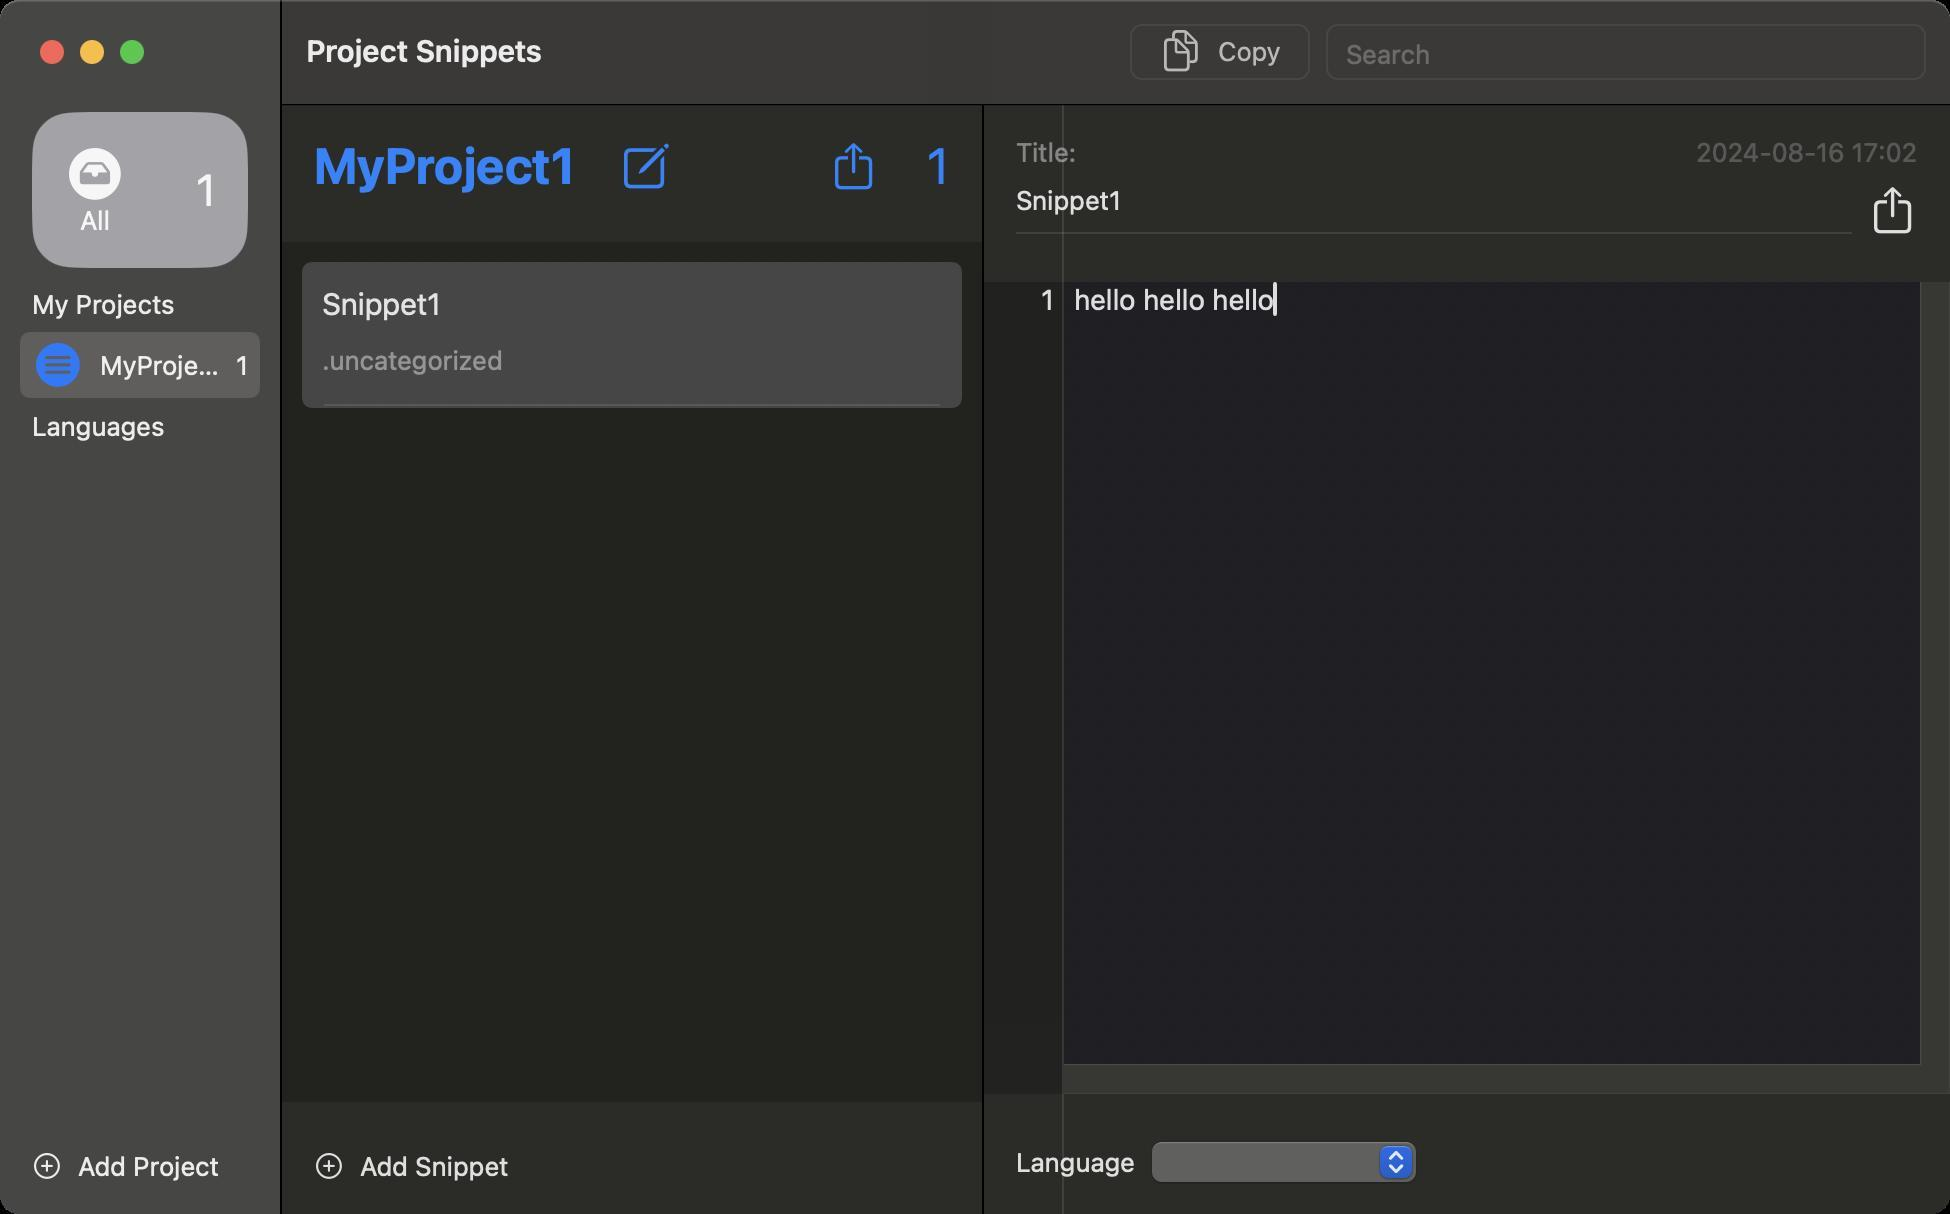
Accessibility tree:
{"name": "Project_Snippets", "role": "AXWindow", "description": null, "role_description": "standard window", "value": null, "position": "339.00;153.00", "size": "975;607", "children": [{"name": null, "role": "AXGroup", "description": null, "role_description": "group", "value": null, "position": "0.00;0.00", "size": "975;607", "children": [{"name": null, "role": "AXSplitGroup", "description": null, "role_description": "split group", "value": null, "position": "0.00;0.00", "size": "975;607", "children": [{"name": null, "role": "AXGroup", "description": null, "role_description": "group", "value": null, "position": "0.00;0.00", "size": "140;607", "children": [{"name": null, "role": "AXScrollArea", "description": null, "role_description": "scroll area", "value": null, "position": "0.00;52.00", "size": "140;499", "children": [{"name": null, "role": "AXOutline", "description": "Sidebar", "role_description": "outline", "value": null, "position": "0.00;52.00", "size": "140;499", "children": [{"name": null, "role": "AXRow", "description": null, "role_description": "outline row", "value": null, "position": "0.00;52.00", "size": "140;86", "children": [{"name": null, "role": "AXCell", "description": null, "role_description": "cell", "value": null, "position": "10.00;52.00", "size": "120;86", "children": [{"name": null, "role": "AXButton", "description": "All, 1", "role_description": "button", "value": null, "position": "16.00;56.00", "size": "108;78", "children": []}]}]}, {"name": null, "role": "AXRow", "description": null, "role_description": "outline row", "value": null, "position": "0.00;138.00", "size": "140;28", "children": [{"name": null, "role": "AXCell", "description": null, "role_description": "cell", "value": null, "position": "10.00;138.00", "size": "120;28", "children": [{"name": null, "role": "AXStaticText", "description": null, "role_description": "text", "value": "My Projects", "position": "16.00;144.00", "size": "72;16", "children": []}]}]}, {"name": null, "role": "AXRow", "description": null, "role_description": "outline row", "value": null, "position": "0.00;166.00", "size": "140;33", "children": [{"name": null, "role": "AXCell", "description": null, "role_description": "cell", "value": null, "position": "10.00;166.00", "size": "120;33", "children": [{"name": null, "role": "AXButton", "description": "MyProject1, 1", "role_description": "button", "value": null, "position": "16.00;170.00", "size": "108;25", "children": []}]}]}, {"name": null, "role": "AXRow", "description": null, "role_description": "outline row", "value": null, "position": "0.00;199.00", "size": "140;28", "children": [{"name": null, "role": "AXCell", "description": null, "role_description": "cell", "value": null, "position": "10.00;199.00", "size": "120;28", "children": [{"name": null, "role": "AXStaticText", "description": null, "role_description": "text", "value": "Languages", "position": "16.00;205.00", "size": "66;16", "children": []}]}]}, {"name": null, "role": "AXColumn", "description": null, "role_description": "column", "value": null, "position": "10.00;52.00", "size": "120;499", "children": []}]}]}, {"name": null, "role": "AXButton", "description": "Add Project", "role_description": "button", "value": null, "position": "17.00;575.00", "size": "93;16", "children": []}]}, {"name": null, "role": "AXSplitter", "description": null, "role_description": "splitter", "value": 140.0, "position": "140.00;52.00", "size": "1;555", "children": []}, {"name": null, "role": "AXGroup", "description": null, "role_description": "group", "value": null, "position": "141.00;0.00", "size": "350;607", "children": [{"name": null, "role": "AXStaticText", "description": null, "role_description": "text", "value": "MyProject1", "position": "157.00;68.00", "size": "131;29", "children": []}, {"name": null, "role": "AXImage", "description": "Compose", "role_description": "image", "value": null, "position": "312.00;70.00", "size": "25;25", "children": []}, {"name": null, "role": "AXButton", "description": "Share", "role_description": "button", "value": null, "position": "417.50;70.00", "size": "19;25", "children": []}, {"name": null, "role": "AXStaticText", "description": null, "role_description": "text", "value": "1", "position": "463.50;68.00", "size": "12;29", "children": []}, {"name": null, "role": "AXScrollArea", "description": null, "role_description": "scroll area", "value": null, "position": "141.00;121.00", "size": "350;430", "children": [{"name": null, "role": "AXTable", "description": null, "role_description": "list", "value": null, "position": "141.00;121.00", "size": "350;430", "children": [{"name": null, "role": "AXRow", "description": null, "role_description": "table row", "value": null, "position": "141.00;131.00", "size": "350;73", "children": [{"name": null, "role": "AXCell", "description": null, "role_description": "cell", "value": null, "position": "157.00;131.00", "size": "318;73", "children": [{"name": null, "role": "AXButton", "description": "Snippet1, .uncategorized", "role_description": "button", "value": null, "position": "161.00;142.00", "size": "310;61", "children": []}]}]}, {"name": null, "role": "AXColumn", "description": null, "role_description": "column", "value": null, "position": "151.00;121.00", "size": "330;430", "children": []}]}]}, {"name": null, "role": "AXButton", "description": "Add Snippet", "role_description": "button", "value": null, "position": "158.00;575.00", "size": "96;16", "children": []}]}, {"name": null, "role": "AXSplitter", "description": null, "role_description": "splitter", "value": 350.0, "position": "491.00;52.00", "size": "1;555", "children": []}, {"name": null, "role": "AXGroup", "description": null, "role_description": "group", "value": null, "position": "492.00;0.00", "size": "483;607", "children": [{"name": null, "role": "AXStaticText", "description": null, "role_description": "text", "value": "Title:", "position": "508.00;68.00", "size": "30;16", "children": []}, {"name": null, "role": "AXStaticText", "description": null, "role_description": "text", "value": "2024-08-16 17:02", "position": "848.00;68.00", "size": "111;16", "children": []}, {"name": null, "role": "AXTextField", "description": null, "role_description": "text field", "value": "Snippet1", "position": "508.00;92.00", "size": "418;16", "children": []}, {"name": null, "role": "AXButton", "description": "Share", "role_description": "button", "value": null, "position": "937.00;92.00", "size": "19;25", "children": []}, {"name": null, "role": "AXScrollArea", "description": null, "role_description": "scroll area", "value": null, "position": "492.00;141.00", "size": "483;406", "children": [{"name": null, "role": "AXTextArea", "description": null, "role_description": "text entry area", "value": "hello hello hello", "position": "532.00;141.00", "size": "428;391", "children": []}, {"name": null, "role": "AXScrollBar", "description": null, "role_description": "scroll bar", "value": 0.0, "position": "532.00;532.00", "size": "428;15", "children": []}, {"name": null, "role": "AXScrollBar", "description": null, "role_description": "scroll bar", "value": 0.0, "position": "960.00;141.00", "size": "15;391", "children": []}, {"name": null, "role": "AXRuler", "description": null, "role_description": "ruler", "value": null, "position": "492.00;141.00", "size": "40;406", "children": []}]}, {"name": null, "role": "AXStaticText", "description": null, "role_description": "text", "value": "Language", "position": "508.00;573.00", "size": "60;16", "children": []}, {"name": null, "role": "AXPopUpButton", "description": null, "role_description": "pop up button", "value": "Xml", "position": "576.00;571.00", "size": "132;20", "children": []}]}]}]}, {"name": null, "role": "AXToolbar", "description": null, "role_description": "toolbar", "value": null, "position": "0.00;0.00", "size": "975;52", "children": [{"name": null, "role": "AXButton", "description": "Copy", "role_description": "button", "value": null, "position": "561.00;0.00", "size": "98;52", "children": [{"name": null, "role": "AXButton", "description": "Copy", "role_description": "button", "value": null, "position": "570.00;14.00", "size": "80;24", "children": []}]}, {"name": null, "role": "AXGroup", "description": null, "role_description": "group", "value": null, "position": "659.00;0.00", "size": "308;52", "children": [{"name": null, "role": "AXTextField", "description": null, "role_description": "text field", "value": "", "position": "663.00;12.00", "size": "300;28", "children": []}]}]}, {"name": null, "role": "AXButton", "description": null, "role_description": "close button", "value": null, "position": "19.00;18.00", "size": "14;16", "children": []}, {"name": null, "role": "AXButton", "description": null, "role_description": "full screen button", "value": null, "position": "59.00;18.00", "size": "14;16", "children": [{"name": null, "role": "AXGroup", "description": null, "role_description": "group", "value": null, "position": "59.00;18.00", "size": "14;16", "children": [{"name": null, "role": "AXGroup", "description": null, "role_description": "group", "value": null, "position": "59.00;18.00", "size": "14;16", "children": []}]}]}, {"name": null, "role": "AXButton", "description": null, "role_description": "minimize button", "value": null, "position": "39.00;18.00", "size": "14;16", "children": []}, {"name": null, "role": "AXStaticText", "description": null, "role_description": "text", "value": "Project Snippets", "position": "149.00;0.00", "size": "412;52", "children": []}]}